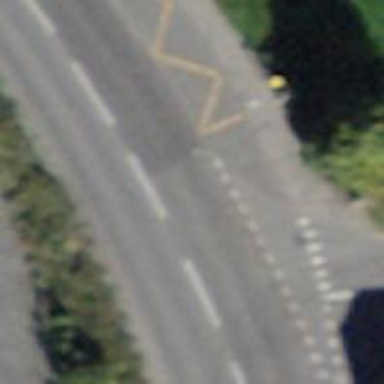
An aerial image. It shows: Bus stop along the road.